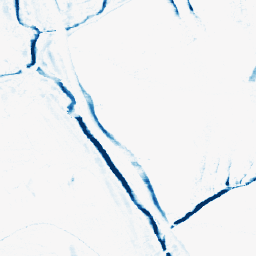
Category: morphological
Decomposition family: morphological_rect
Decomposition parameters: operation: closing
width: 10
height: 3
Upsampling method: nearest
Upsampling parameters: scale: 2
Upsampling scale: 2